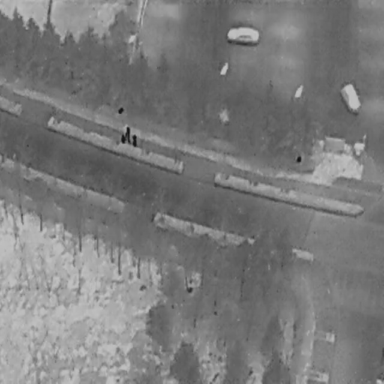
There are three People in the infrared image.